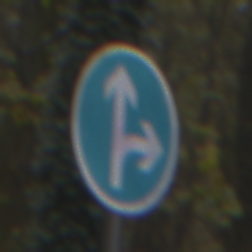
Verkehrszeichen: VorgeschriebeneFahrtrichtungGeradeausOderRechts
Umgebung: Outdoor, Nature
Tageszeit: MorningAfternoon
Wetter: Overcast
Licht: Natural
Jahreszeit: Autumn
Kontrast: LowContrast